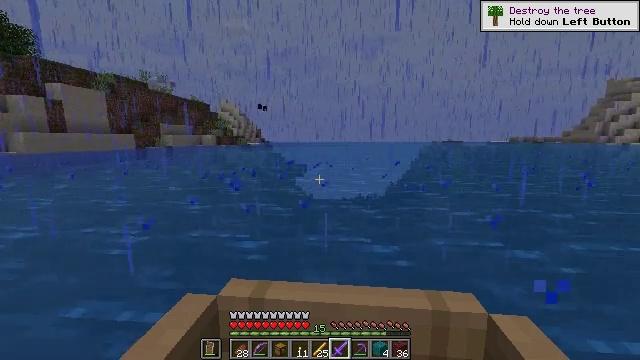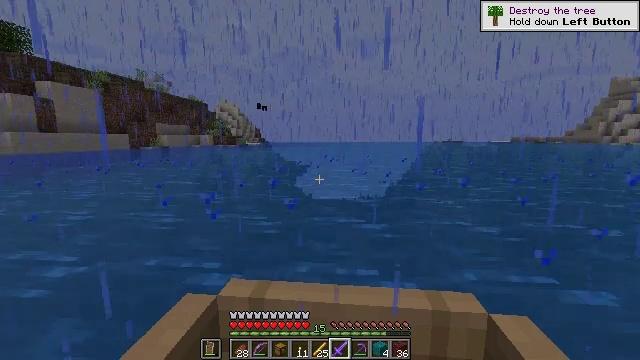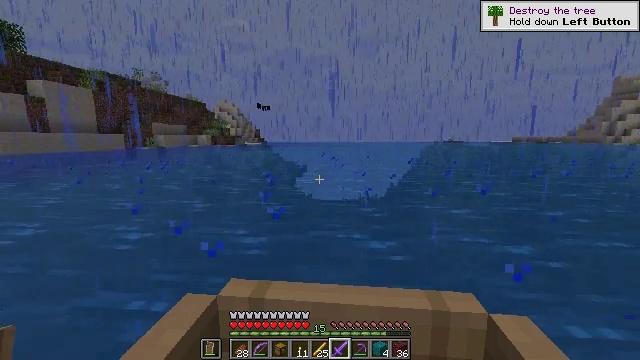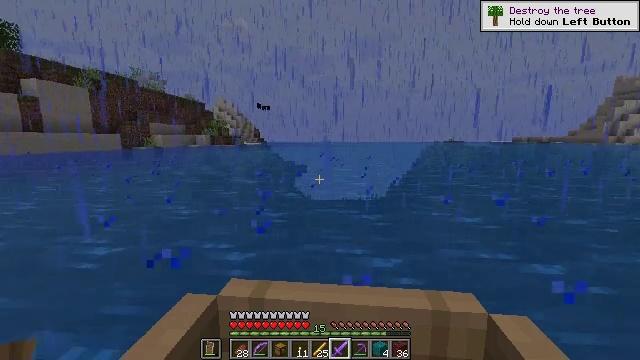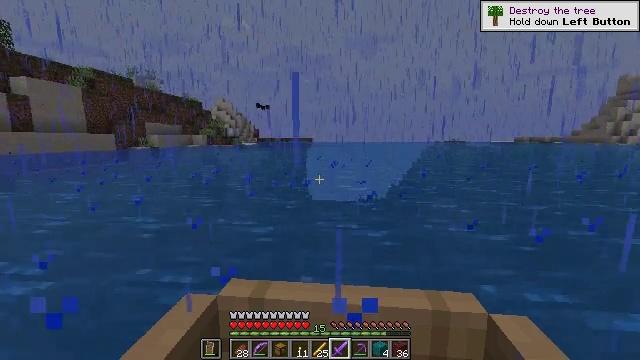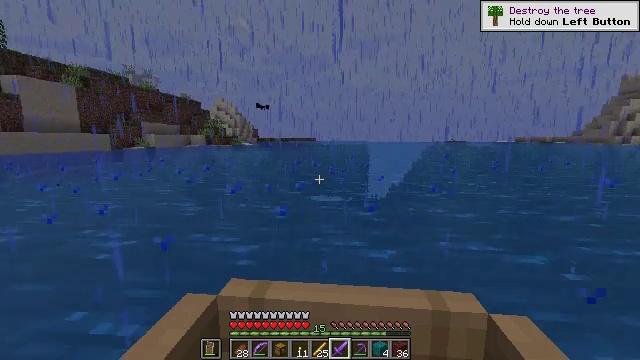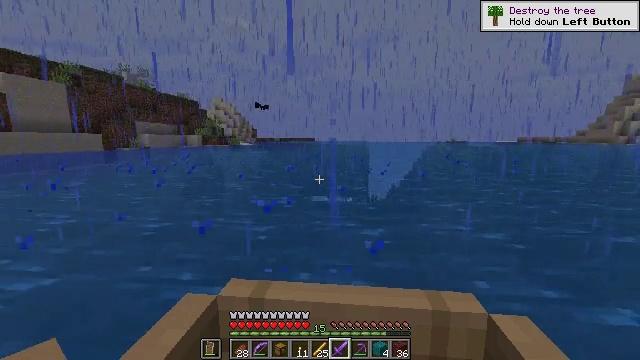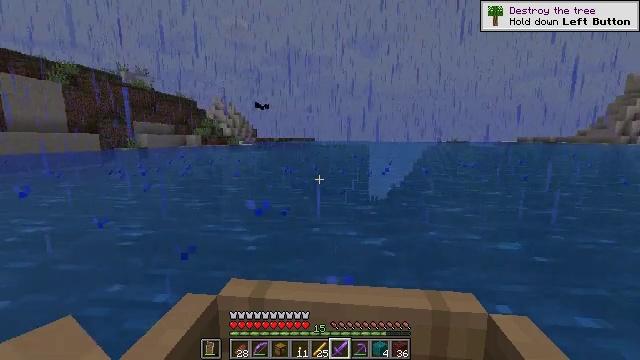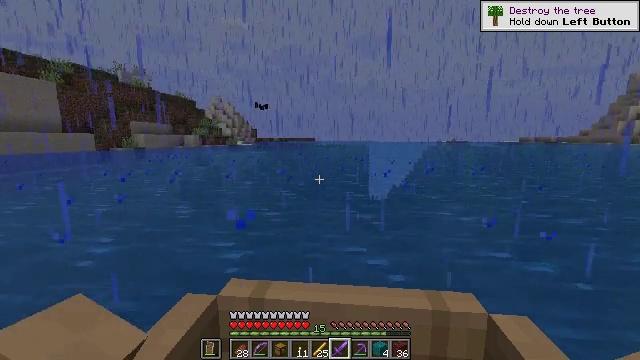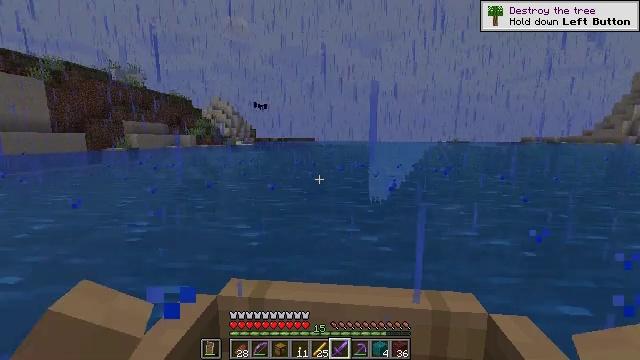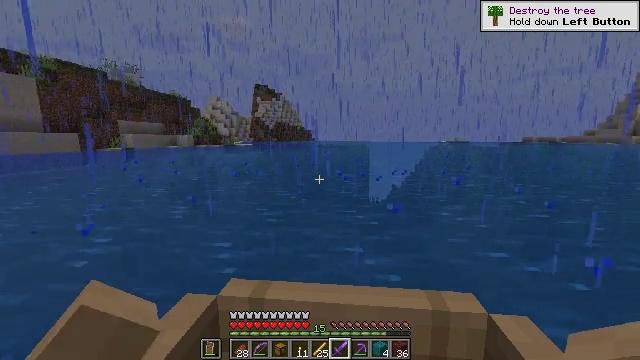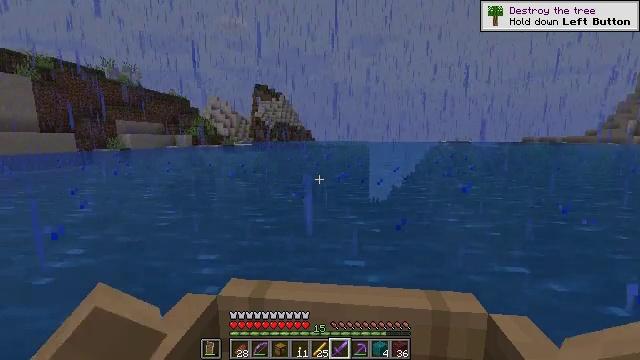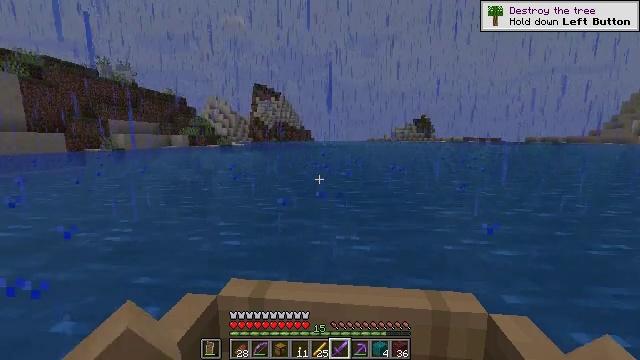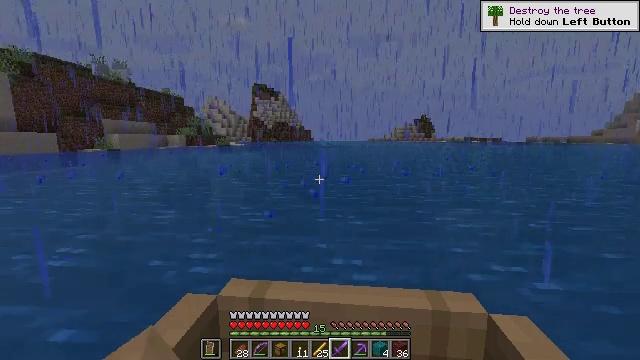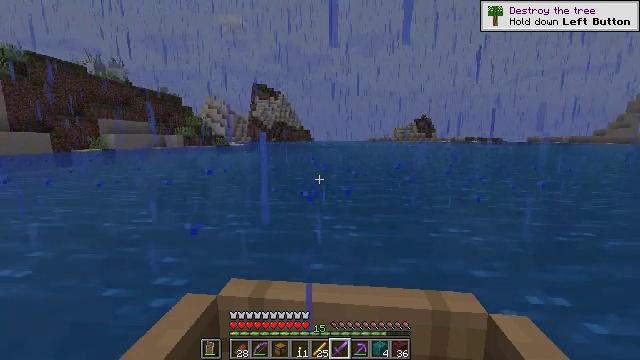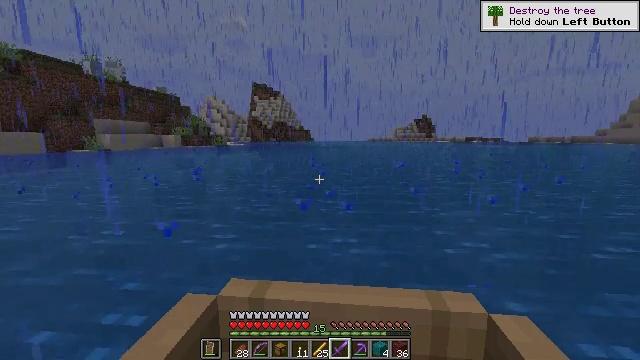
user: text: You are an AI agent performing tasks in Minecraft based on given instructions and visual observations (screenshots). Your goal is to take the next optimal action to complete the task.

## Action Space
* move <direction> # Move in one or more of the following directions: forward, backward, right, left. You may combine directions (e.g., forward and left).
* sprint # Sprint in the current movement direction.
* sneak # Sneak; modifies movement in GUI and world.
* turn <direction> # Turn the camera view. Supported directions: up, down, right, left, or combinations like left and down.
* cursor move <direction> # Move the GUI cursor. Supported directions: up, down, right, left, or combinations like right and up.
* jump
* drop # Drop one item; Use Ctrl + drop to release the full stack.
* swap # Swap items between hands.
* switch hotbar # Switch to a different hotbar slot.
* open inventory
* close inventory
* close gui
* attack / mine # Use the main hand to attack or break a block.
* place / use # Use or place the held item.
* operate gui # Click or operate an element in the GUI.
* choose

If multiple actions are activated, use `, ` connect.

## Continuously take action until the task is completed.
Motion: motion action
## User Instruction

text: Break down blaze rods into blaze powder.
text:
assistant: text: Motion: move forward
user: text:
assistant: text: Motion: move forward
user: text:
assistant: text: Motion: move forward
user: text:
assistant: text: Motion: move forward
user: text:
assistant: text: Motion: move forward
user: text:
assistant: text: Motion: move forward
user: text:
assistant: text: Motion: move forward
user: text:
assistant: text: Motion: move forward
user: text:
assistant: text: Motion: move forward
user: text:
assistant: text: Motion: move forward
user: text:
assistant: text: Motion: move forward
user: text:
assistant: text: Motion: move forward
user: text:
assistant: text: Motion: move forward
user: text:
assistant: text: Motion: move forward
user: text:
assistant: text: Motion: move forward
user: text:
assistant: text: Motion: move forward
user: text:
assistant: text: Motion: move forward
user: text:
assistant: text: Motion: move forward
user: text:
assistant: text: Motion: move forward
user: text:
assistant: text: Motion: move forward
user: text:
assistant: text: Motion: move forward
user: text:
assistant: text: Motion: move forward
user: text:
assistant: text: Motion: move forward
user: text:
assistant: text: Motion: move forward
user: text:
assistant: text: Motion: move forward
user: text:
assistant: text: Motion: move forward
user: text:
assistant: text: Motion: move forward
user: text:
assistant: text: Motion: move forward
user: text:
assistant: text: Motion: move forward
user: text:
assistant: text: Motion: move forward